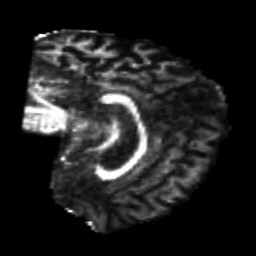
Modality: FA
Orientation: sagittal
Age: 26
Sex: male
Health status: healthy
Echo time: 0.074 s